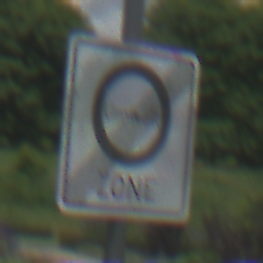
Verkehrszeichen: EndeUmweltzone
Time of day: Midday
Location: Outdoor (Nature)
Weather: PartlyCloudy
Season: NotSpecified
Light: Natural